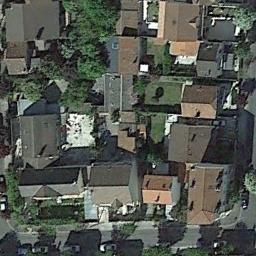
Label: dense_residential